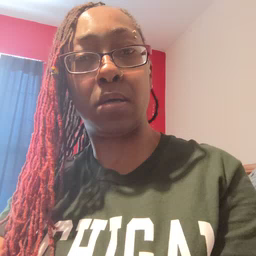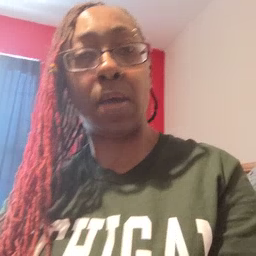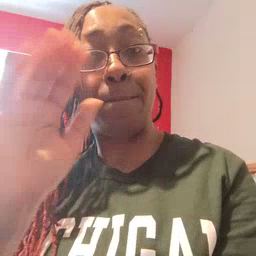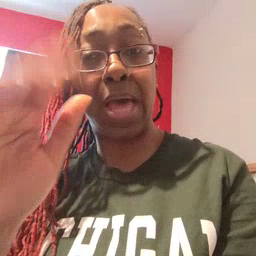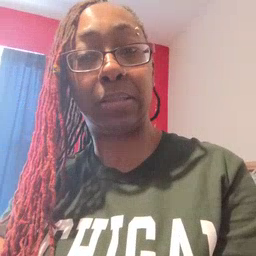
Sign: bye